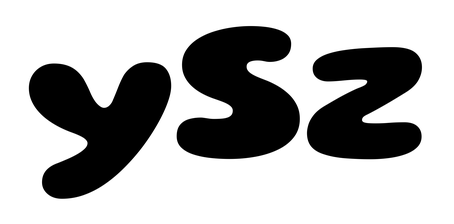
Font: Gluten_ExtraBold